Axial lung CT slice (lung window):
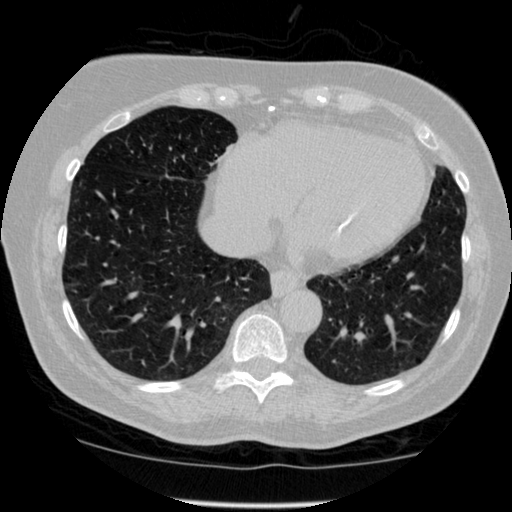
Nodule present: no